Question: I'm using CalendarView. I added
'''
calendar.setOnDateChangeListener(new OnDateChangeListener() {
@Override
public void onSelectedDayChange(CalendarView view, int year, int month, int dayOfMonth) {
System.err.println(dayOfMonth + ":" + month + ":" + year);
'''
and its works for me when I press any day on view to go to other activity, but if I want press current day to go back a listener doesn't work.

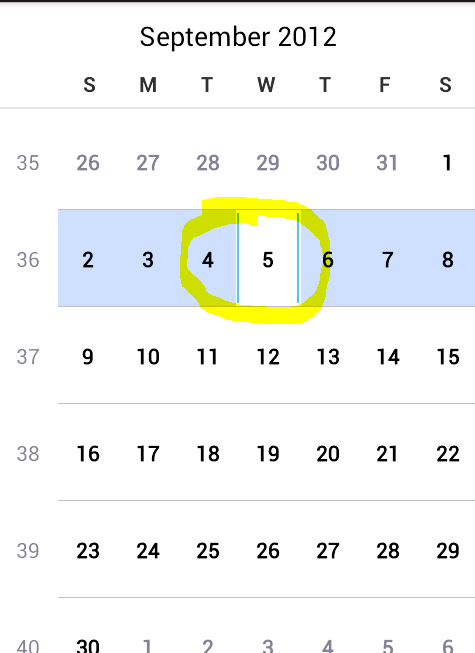
Answer: It doesn't trigger your listener because it works only when you the date. You have to bind click event on UI so it will be necessary to extend calendar view.